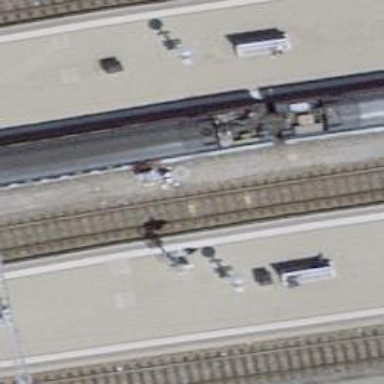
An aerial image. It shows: Railway signal.